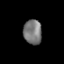
Tissue: prostate
Cell type: Myeloid cells
Senescence score: 0.7418
Nuclear area (px): 443
Mean DAPI intensity: 119.919